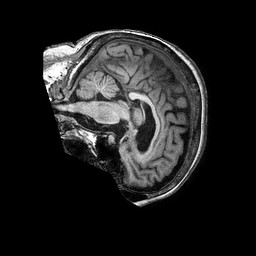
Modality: T1w
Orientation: sagittal
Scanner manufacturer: philips
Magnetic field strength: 3 T
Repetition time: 0.006619 s
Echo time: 0.002967 s